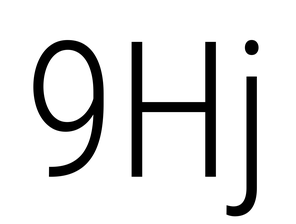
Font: Roboto_Condensed_Light